Field crop: maize
Growth stage: 2
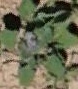
Species: chenopodium